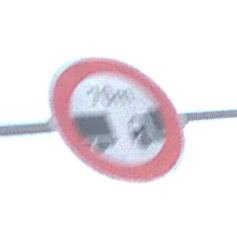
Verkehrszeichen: VerbotUnterschreitenMindestabstand
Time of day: SunriseSunset
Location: Outdoor (Beach)
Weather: Clear
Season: NotSpecified
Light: Natural